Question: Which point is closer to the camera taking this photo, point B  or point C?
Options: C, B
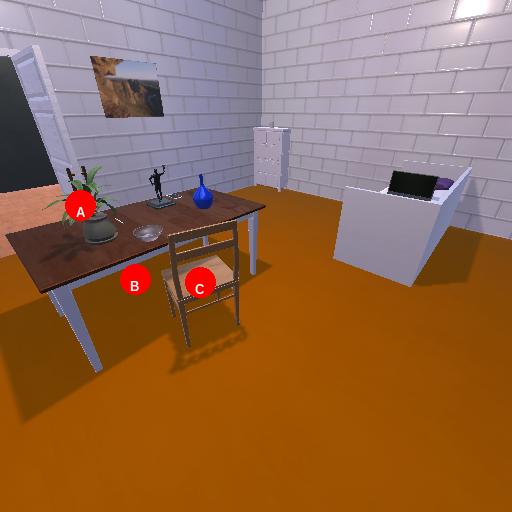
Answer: C